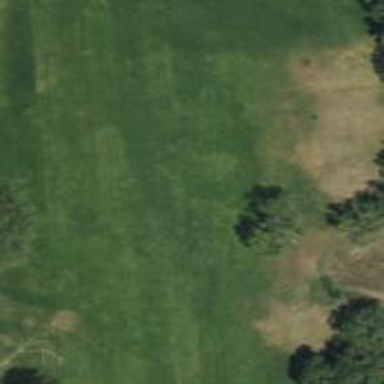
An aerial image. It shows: Driving range for golf on grass.